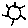
Label: sun